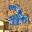
Label: 2